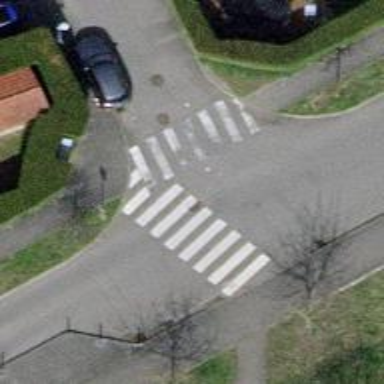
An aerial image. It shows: Marked crossing on the road.